Question: I have a row which has the total value and I would like the tooltip to work only for that particular row. How can I do that in tableau?
Thank you
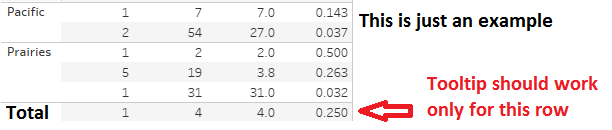
Answer: Can't be done. Made use of a floating box to cover the areas where I don't want the tooltip to be shown.